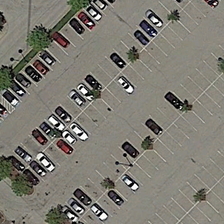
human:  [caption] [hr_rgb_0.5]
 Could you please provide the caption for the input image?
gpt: some cars are parked in a parking lot with several sparse green trees .

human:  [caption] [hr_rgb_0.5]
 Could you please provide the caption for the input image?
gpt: some cars are parked in a parking lot with several sparse green trees .

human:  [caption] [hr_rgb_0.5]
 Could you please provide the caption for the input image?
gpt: some cars are parked in a parking lot with several sparse green trees .

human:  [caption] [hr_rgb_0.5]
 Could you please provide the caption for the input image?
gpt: some cars are parked in a parking lot with several sparse green trees .

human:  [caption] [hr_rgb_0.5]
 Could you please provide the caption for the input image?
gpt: some cars are parked in a parking lot with several sparse green trees .